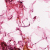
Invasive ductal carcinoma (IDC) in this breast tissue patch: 0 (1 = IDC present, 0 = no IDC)